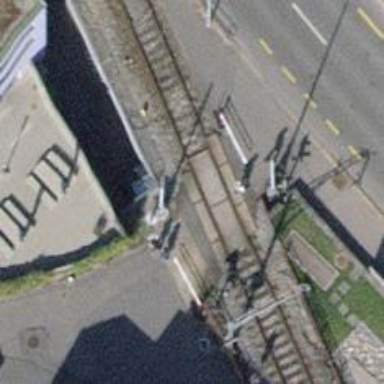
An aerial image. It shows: Crossing for the railway.